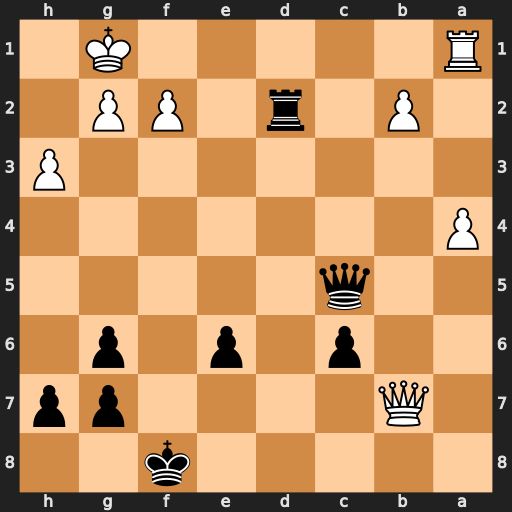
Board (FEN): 5k2/1Q4pp/2p1p1p1/2q5/P7/7P/1P1r1PP1/R5K1
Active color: b
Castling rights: -
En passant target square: -
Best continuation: Qxf2+ Kh2 Qxg2#